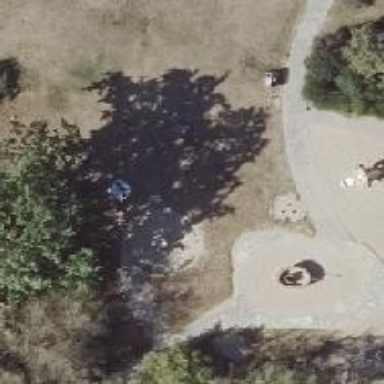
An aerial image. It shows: Historical memorial featuring statue.